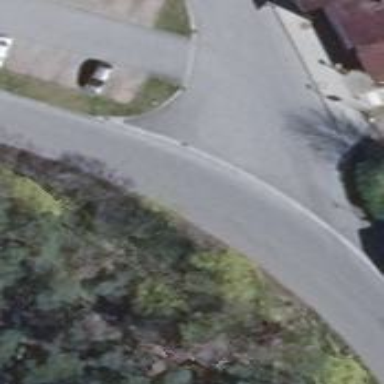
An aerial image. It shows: Tertiary road with asphalt surface.